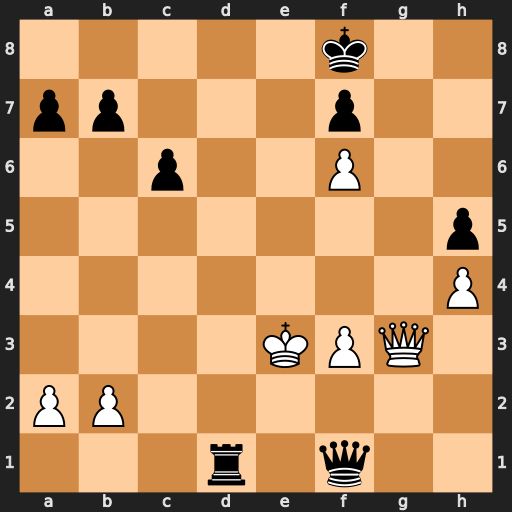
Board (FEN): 5k2/pp3p2/2p2P2/7p/7P/4KPQ1/PP6/3r1q2
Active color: w
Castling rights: -
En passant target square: -
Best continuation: Qb8+ Rd8 Qxd8#